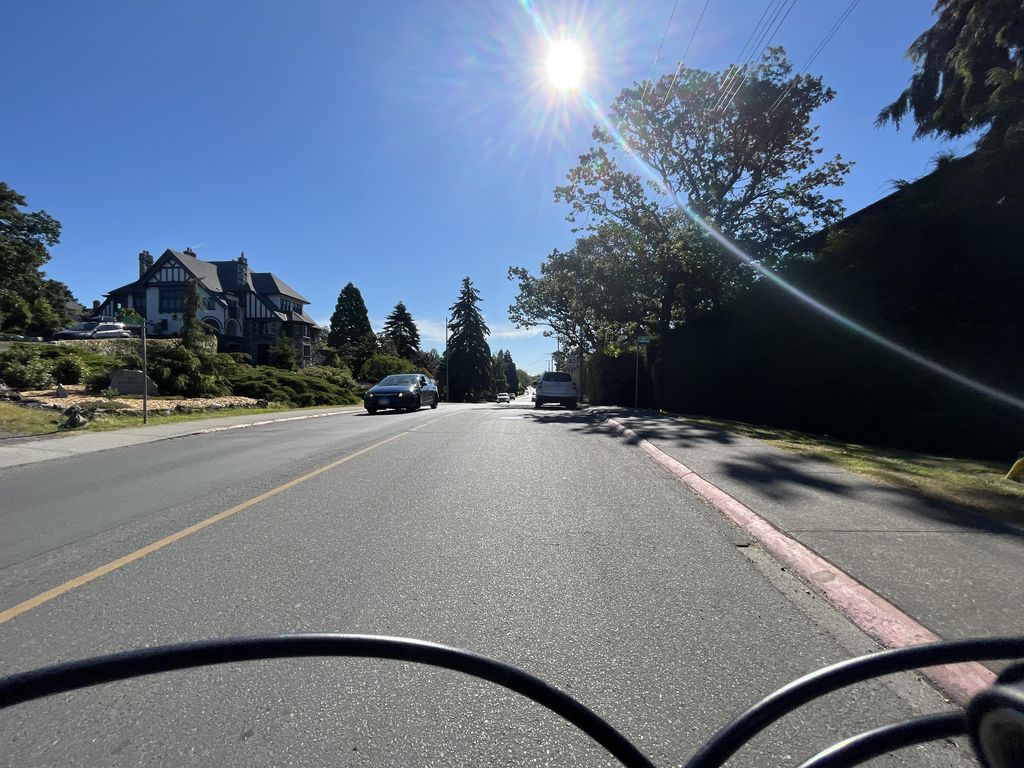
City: victoria